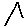
Label: star